Question: I have a dataGridView. I will post a picture of it.

I am wanting to know how I could execute code on selection of each member name.
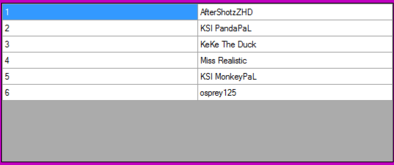
Answer: You can use the CellClik event and check if the column index is the desired column. For example:
'''
Private Sub DataGridView1_CellClick(sender As Object, e As DataGridViewCellEventArgs) Handles DataGridView1.CellClick
If e.ColumnIndex = 1 Then
MessageBox.Show(DataGridView1.Rows(e.RowIndex).Cells(e.ColumnIndex).Value)
End If
End Sub
'''